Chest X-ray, AP view. Patient: 72 years old, sex F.
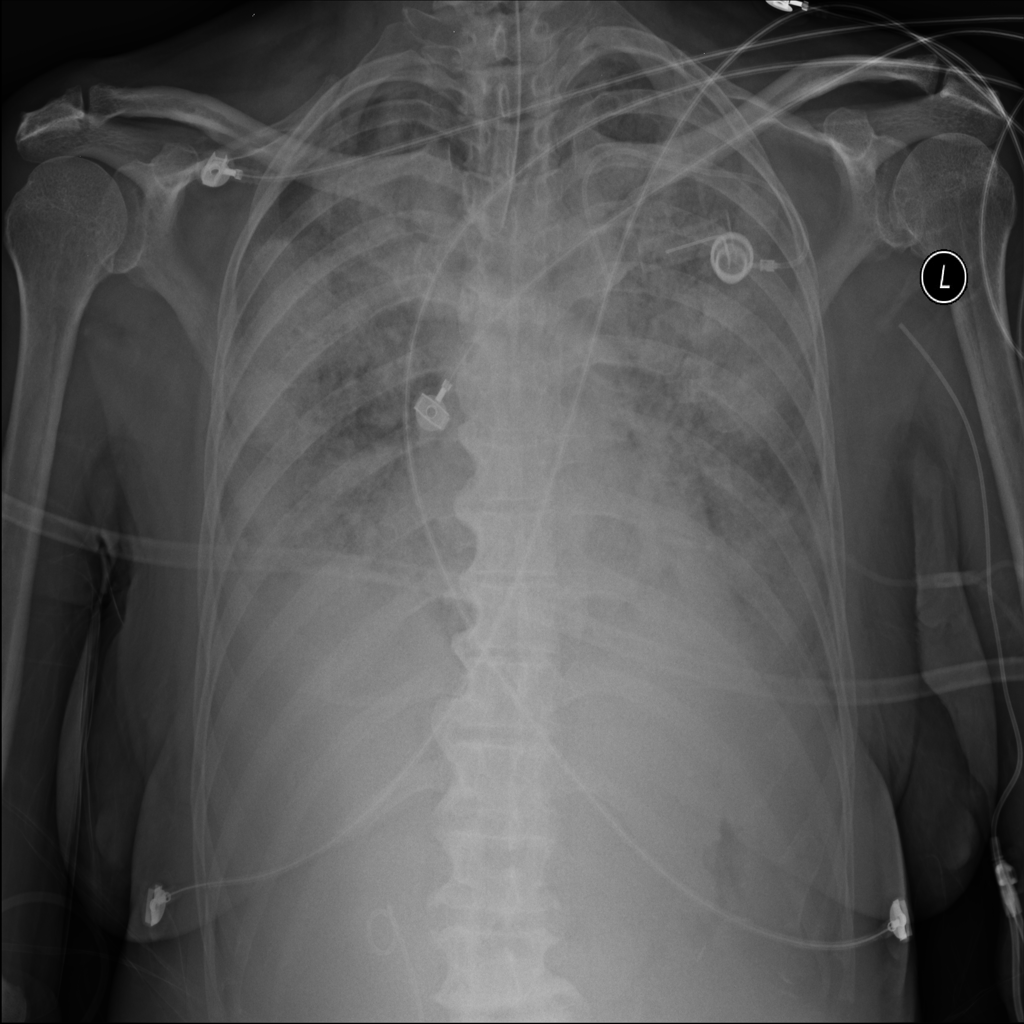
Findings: Edema, Infiltration, Nodule